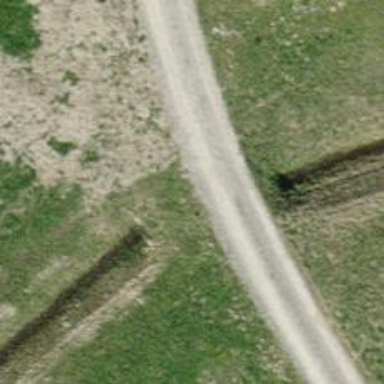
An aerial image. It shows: Culvert tunnel underneath ditch.